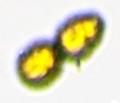
Label: Margalefidinium